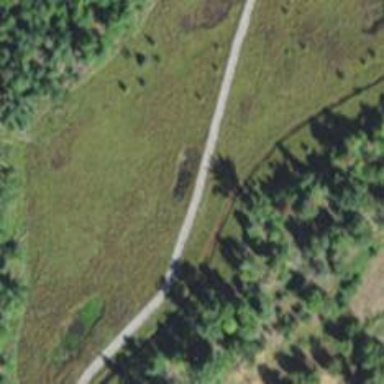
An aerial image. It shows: Path.